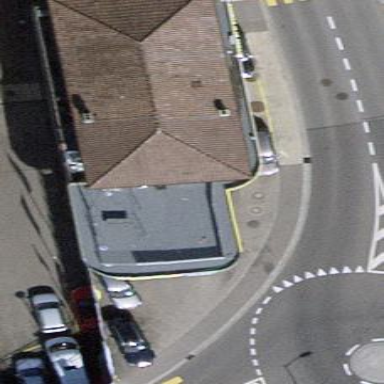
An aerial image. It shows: Car shop building.